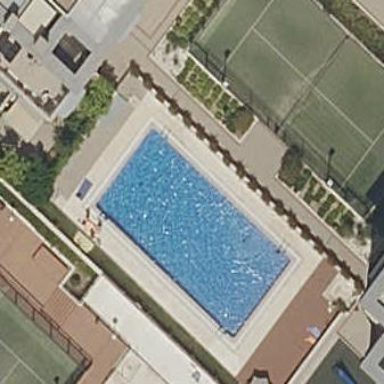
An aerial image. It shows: Swimming pool located in leisure land.